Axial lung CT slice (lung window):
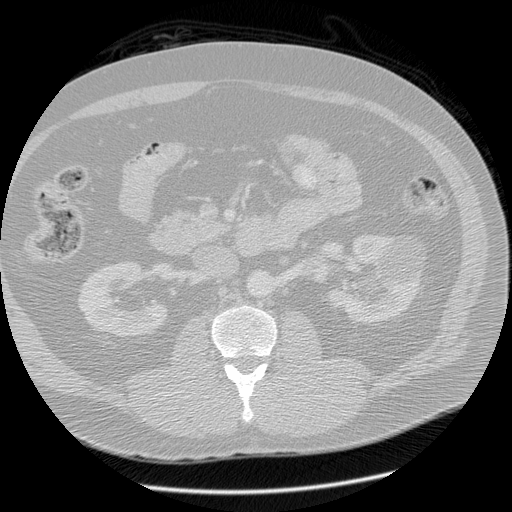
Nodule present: no